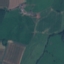
Land use / land cover: Pasture